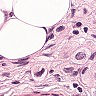
Metastatic tissue present: yes